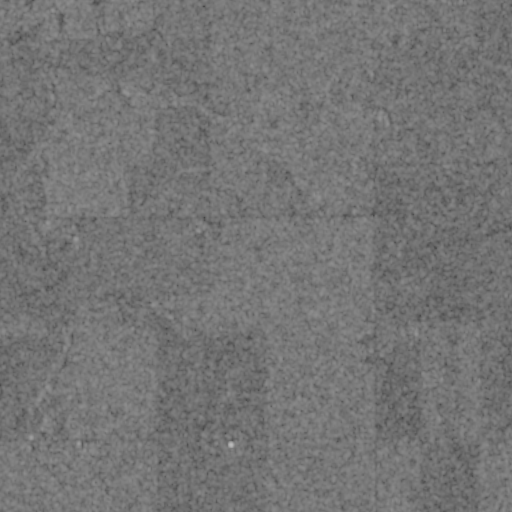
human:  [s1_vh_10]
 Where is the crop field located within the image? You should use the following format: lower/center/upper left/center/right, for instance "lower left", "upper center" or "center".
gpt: The crop field is located in the lower right of the image.
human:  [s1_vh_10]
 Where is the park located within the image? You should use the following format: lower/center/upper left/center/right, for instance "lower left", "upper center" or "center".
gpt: There is no park in the image.

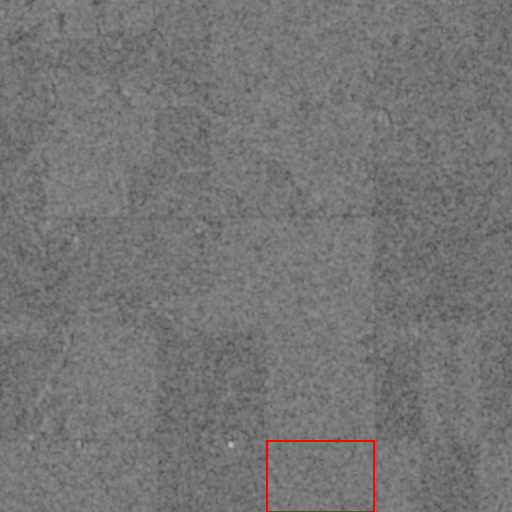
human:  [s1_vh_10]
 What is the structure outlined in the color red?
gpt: The structure outlined in red is a crop field.
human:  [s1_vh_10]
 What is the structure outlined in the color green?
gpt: There is no green outline.